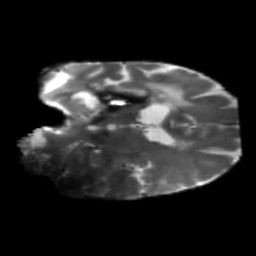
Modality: T2w
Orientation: coronal
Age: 51
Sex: female
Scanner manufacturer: siemens
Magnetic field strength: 3 T
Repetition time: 5.25 s
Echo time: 0.08 s